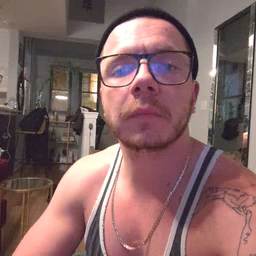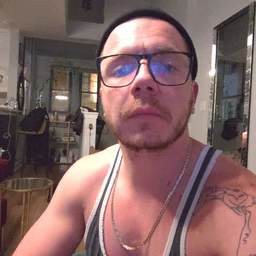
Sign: where